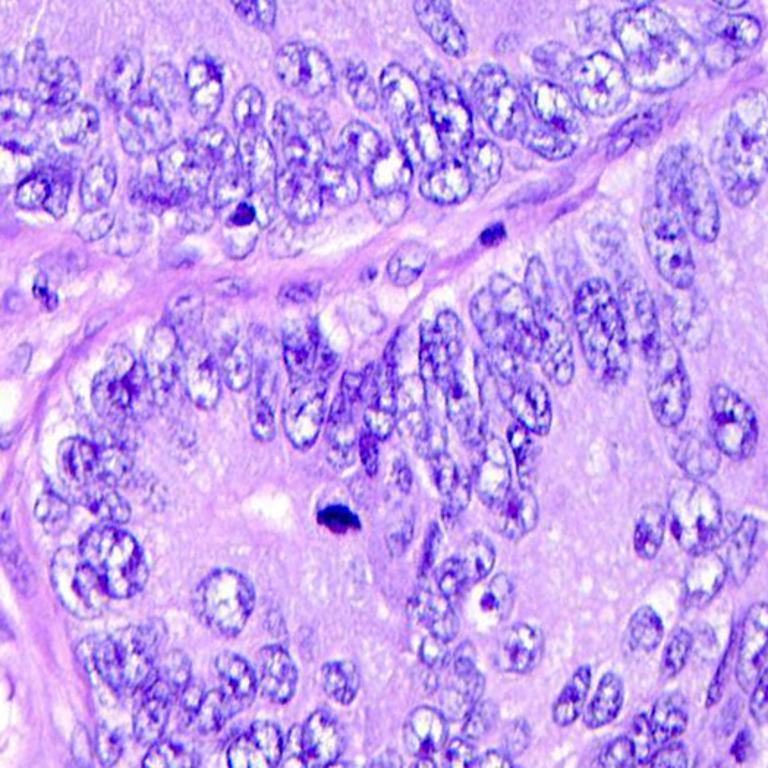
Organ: colon
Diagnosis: adenocarcinomas